The plot shows how the frequency content of a bearing vibration signal evolves over time (STFT spectrogram). What is the most likely bearing condition (normal, inner_race, outer_race, ball)?
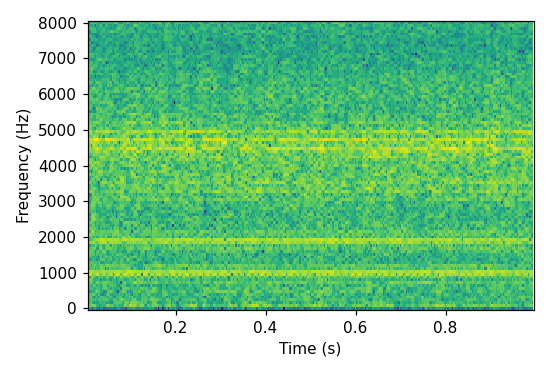
Answer: outer_race